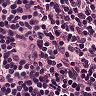
Metastatic tissue present: no